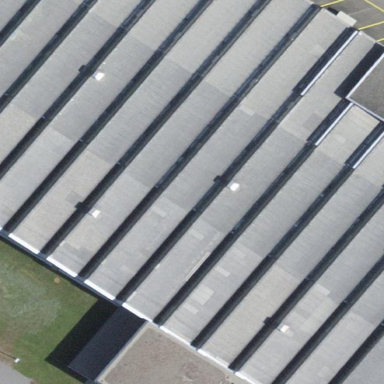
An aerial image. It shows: Industrial building.